Aerial crown-view tile of a tropical tree (Barro Colorado Island, Panama), acquired 20250616:
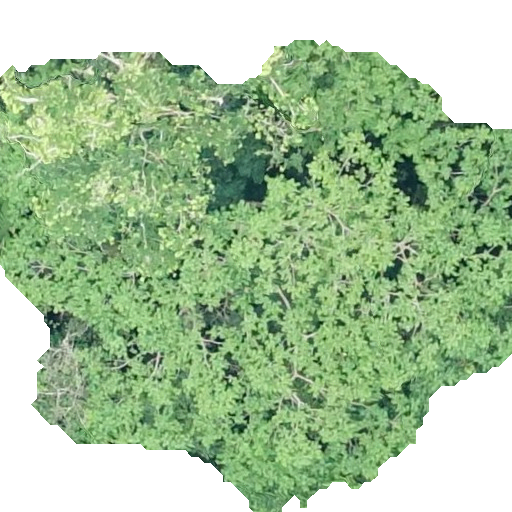
Species: Trattinnickia aspera
GBIF accepted scientific name: Trattinnickia aspera
Crown area: 274.345 m²